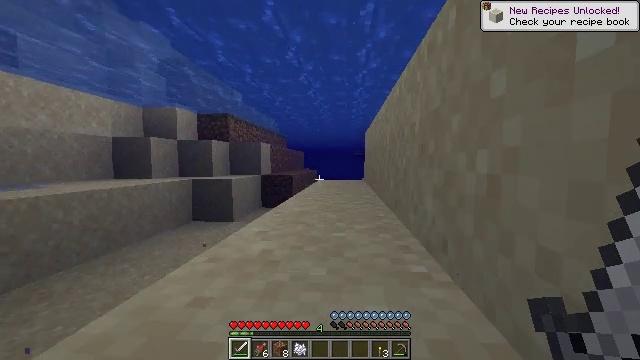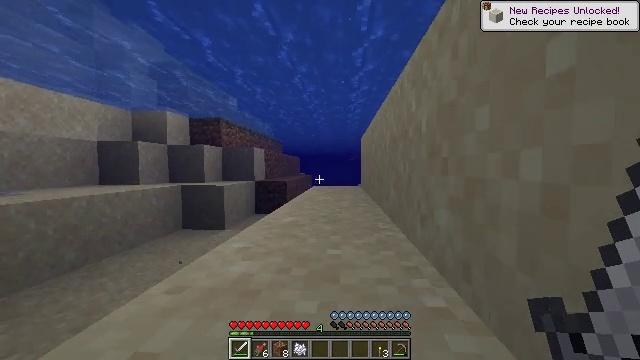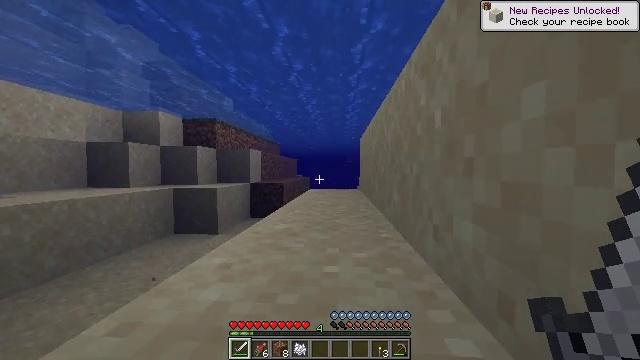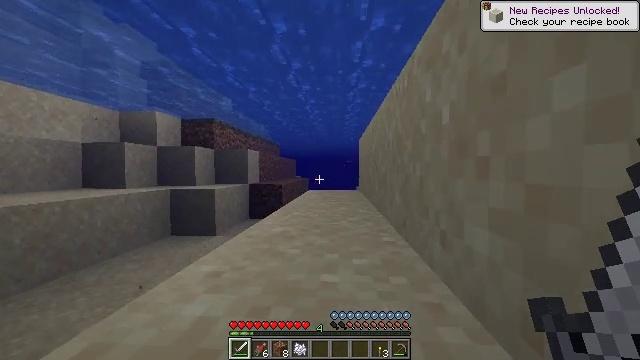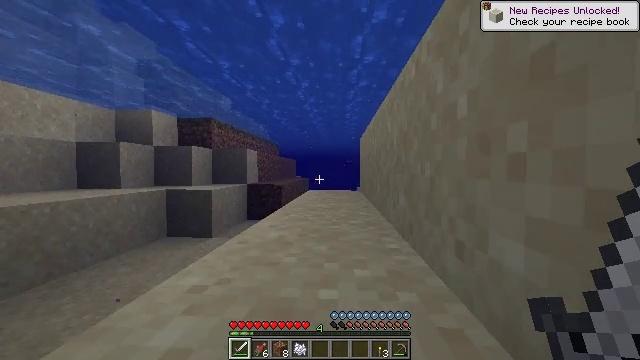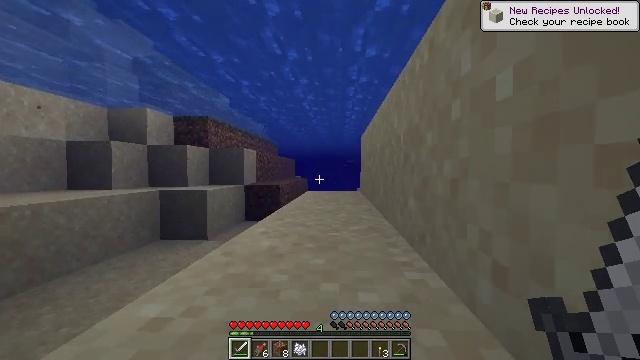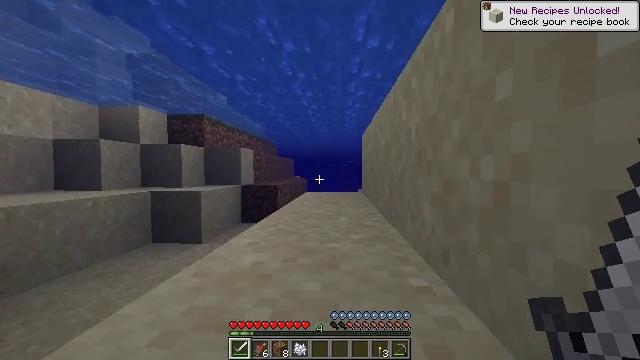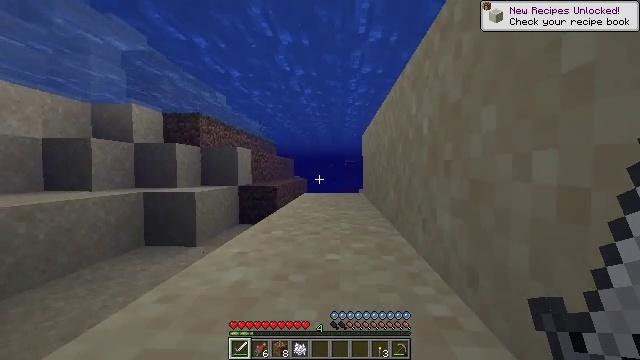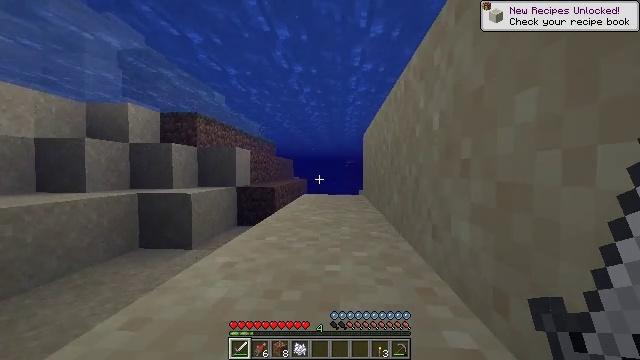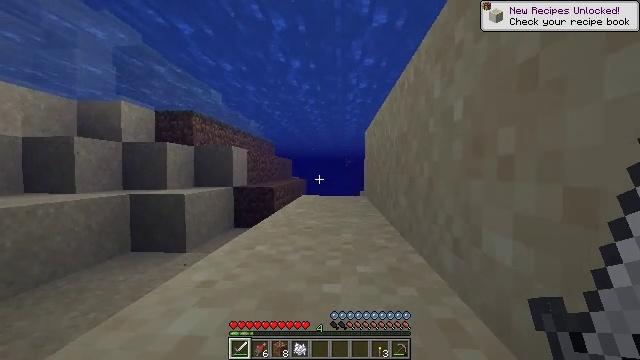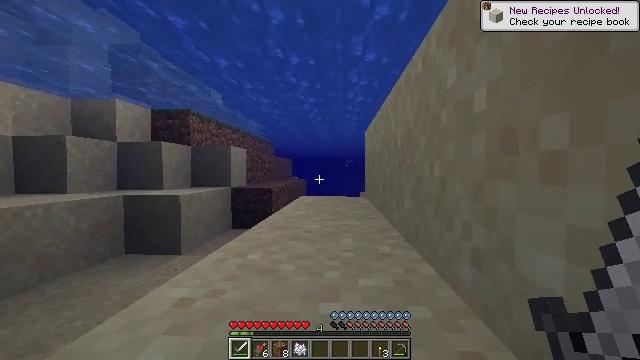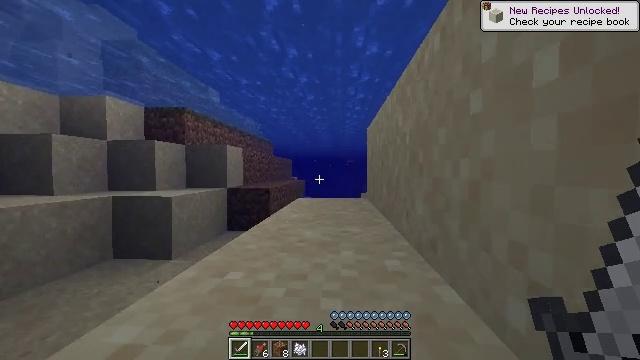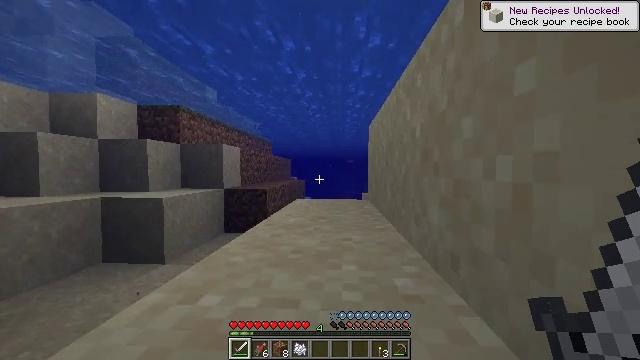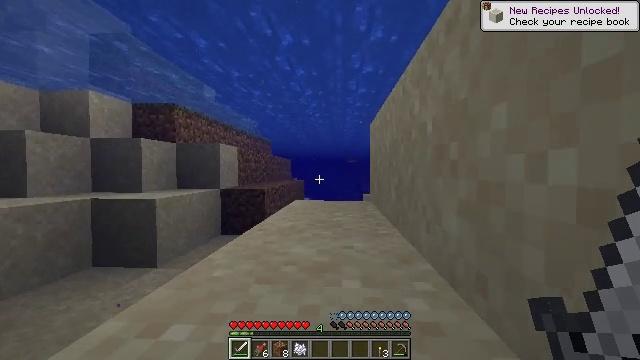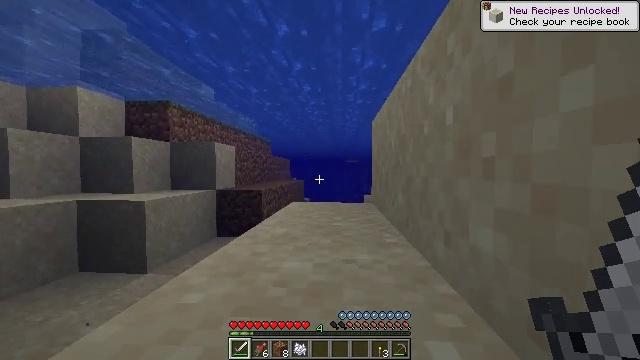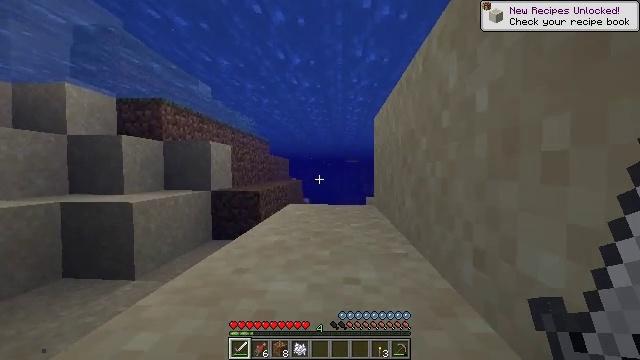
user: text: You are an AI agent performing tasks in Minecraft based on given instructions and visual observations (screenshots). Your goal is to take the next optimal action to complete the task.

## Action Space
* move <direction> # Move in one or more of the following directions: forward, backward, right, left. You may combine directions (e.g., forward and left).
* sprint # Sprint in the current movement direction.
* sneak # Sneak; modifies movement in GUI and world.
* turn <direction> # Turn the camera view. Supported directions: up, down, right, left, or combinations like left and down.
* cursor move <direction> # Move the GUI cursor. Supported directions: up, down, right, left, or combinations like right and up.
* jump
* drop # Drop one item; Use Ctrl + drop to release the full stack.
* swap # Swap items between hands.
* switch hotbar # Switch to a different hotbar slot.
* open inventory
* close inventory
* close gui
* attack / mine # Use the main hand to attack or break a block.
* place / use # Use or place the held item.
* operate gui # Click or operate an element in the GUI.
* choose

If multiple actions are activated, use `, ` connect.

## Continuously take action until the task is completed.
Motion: motion action
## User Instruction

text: Kill aquatic mobs.
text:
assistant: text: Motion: move forward, turn up
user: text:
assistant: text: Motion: move forward
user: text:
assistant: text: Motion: move forward
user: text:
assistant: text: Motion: move forward
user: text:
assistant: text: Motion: move forward
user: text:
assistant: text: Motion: move forward
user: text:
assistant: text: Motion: move forward
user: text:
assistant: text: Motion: move forward
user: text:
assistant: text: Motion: move forward
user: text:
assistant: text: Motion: move forward
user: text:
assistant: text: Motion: move forward
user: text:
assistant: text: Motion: move forward
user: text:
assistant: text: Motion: move forward
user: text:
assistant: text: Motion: move forward
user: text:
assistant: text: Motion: move forward
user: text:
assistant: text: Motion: move forward
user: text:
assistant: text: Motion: move forward
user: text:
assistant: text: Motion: move forward
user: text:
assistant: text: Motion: move forward
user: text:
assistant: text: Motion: move forward
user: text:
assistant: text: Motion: move forward
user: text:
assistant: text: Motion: move forward
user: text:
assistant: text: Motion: move forward
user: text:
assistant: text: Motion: move forward
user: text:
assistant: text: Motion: move forward
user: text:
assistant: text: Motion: move forward
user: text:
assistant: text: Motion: move forward
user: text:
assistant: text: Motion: move forward, turn right
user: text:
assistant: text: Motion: move forward, turn right
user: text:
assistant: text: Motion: move forward and move left, turn right